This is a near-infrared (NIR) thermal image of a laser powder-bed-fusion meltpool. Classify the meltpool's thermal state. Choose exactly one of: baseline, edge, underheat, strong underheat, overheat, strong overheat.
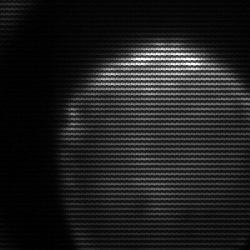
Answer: edge